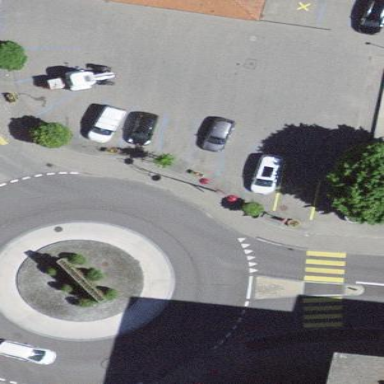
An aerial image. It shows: Parking area with asphalt surface.